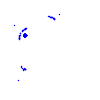
Particle: pion